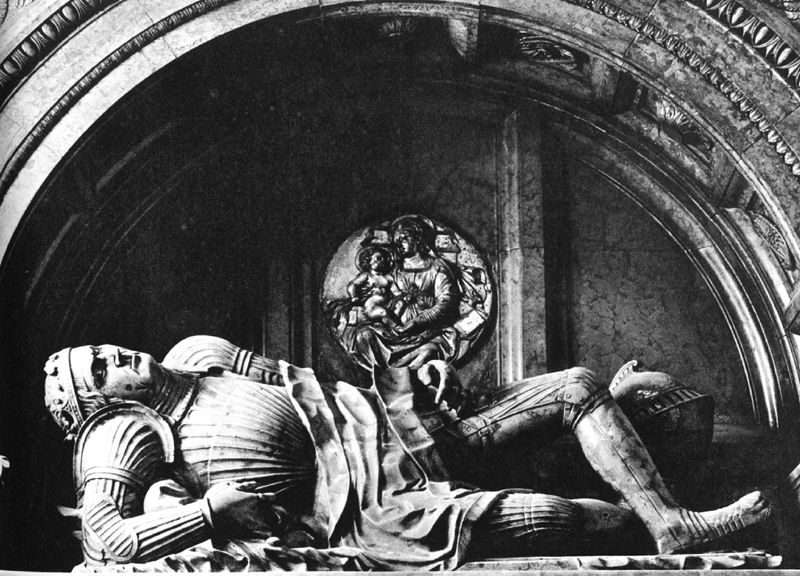
Titel: Grabmal Sigismund I.
Standort: Krakau (Kraków), Kathedrale auf dem Wawel (EU - PL)
Schlagwörter: dunkel, mann, schatten, schlaf, weiß, grau, marmor, schwarz, säule, tuch, stein, tot, mantel, kind, krone, kreis, rund, skulptur, statue, liegen, bogen, rundbogen, könig, bildhauerei, plastik, liegend, nieten, foto, medaillon, schwarzweiß, helm, stiefel, ritter, rüstung, scharniere, grab, jesus, maria, madonna, grabmal, tympanon, jesuskind, epitaph, epizaph